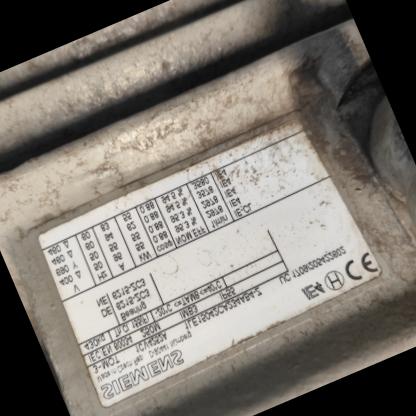
Klasa: tabliczka-znamionowa